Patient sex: M
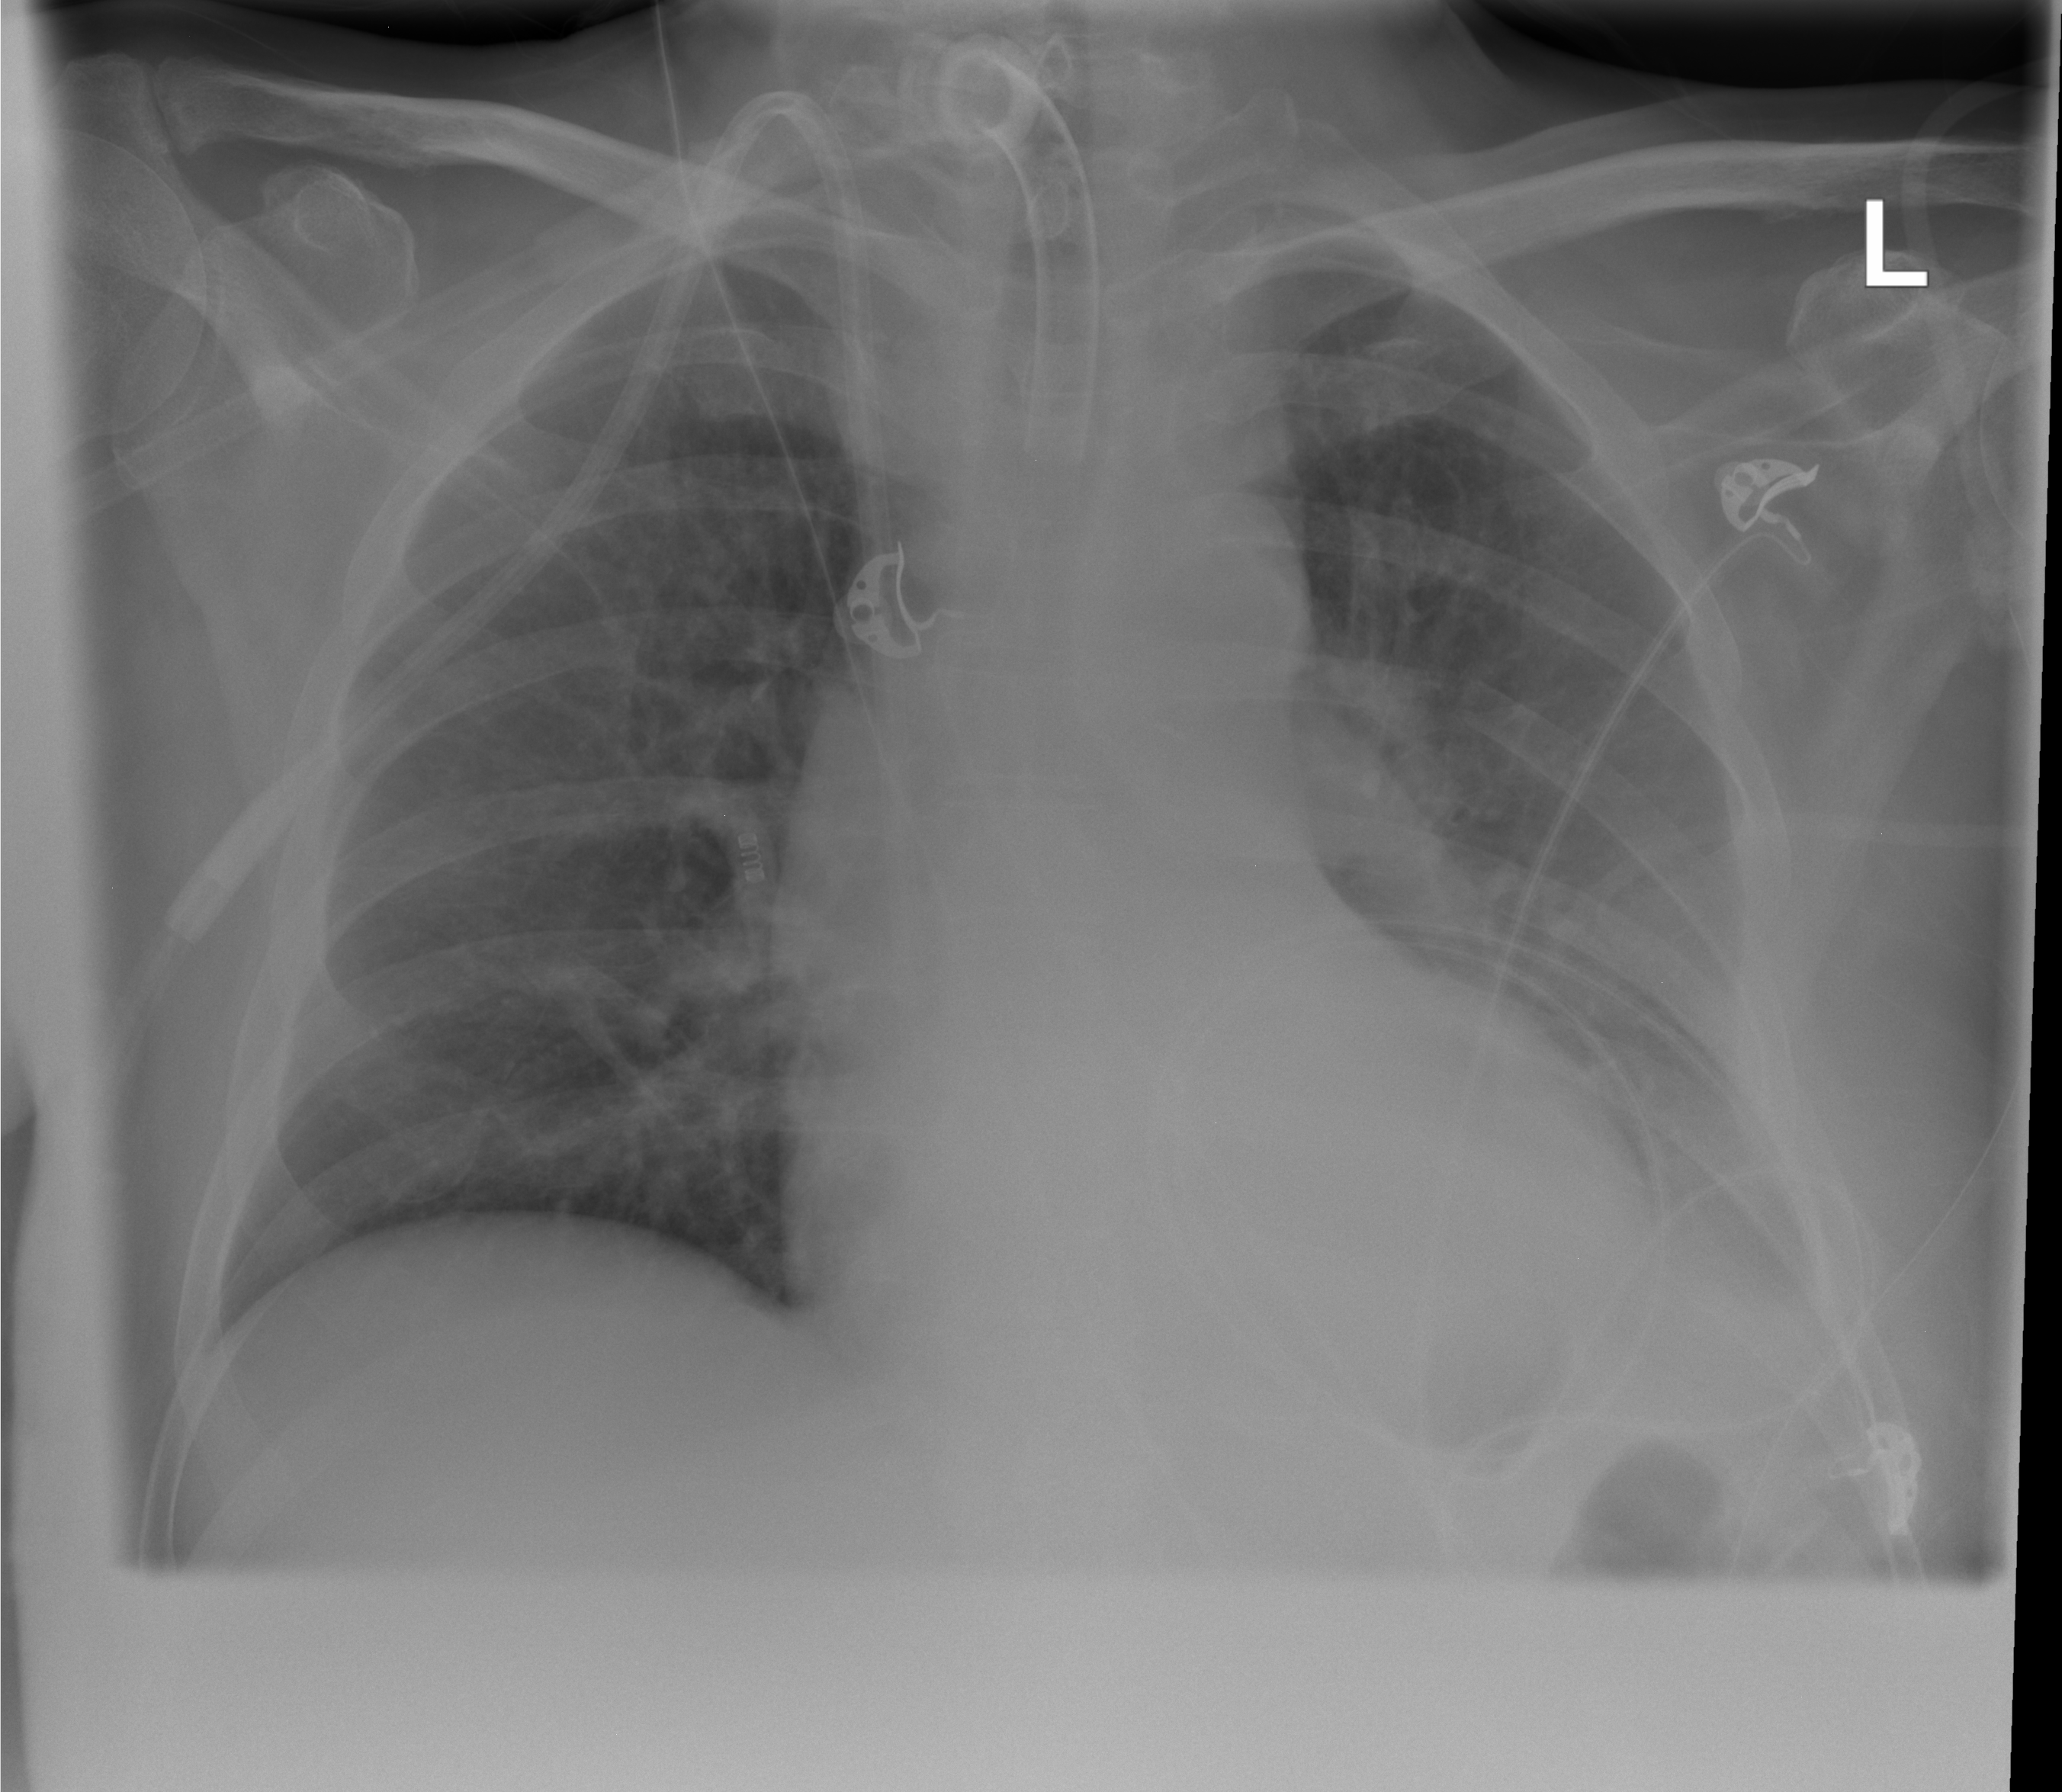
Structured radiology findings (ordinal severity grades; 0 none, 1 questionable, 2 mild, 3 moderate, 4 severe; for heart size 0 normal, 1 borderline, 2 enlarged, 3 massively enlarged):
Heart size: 3
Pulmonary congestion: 2
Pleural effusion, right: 0
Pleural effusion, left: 3
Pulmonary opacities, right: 0
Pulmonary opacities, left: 0
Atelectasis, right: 0
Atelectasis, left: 2